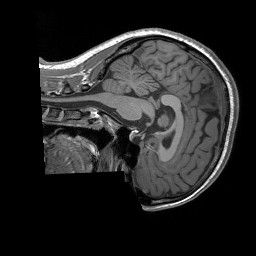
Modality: T1w
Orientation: sagittal
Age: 21
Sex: female
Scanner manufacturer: siemens
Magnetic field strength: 3 T
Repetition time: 1.9 s
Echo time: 0.00243 s